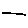
Label: line